The image is the raw time-domain waveform of a rolling-element bearing's vibration signal. Diagnose the bearing from this image, choosing from: normal, inner_race, outer_race, ball.
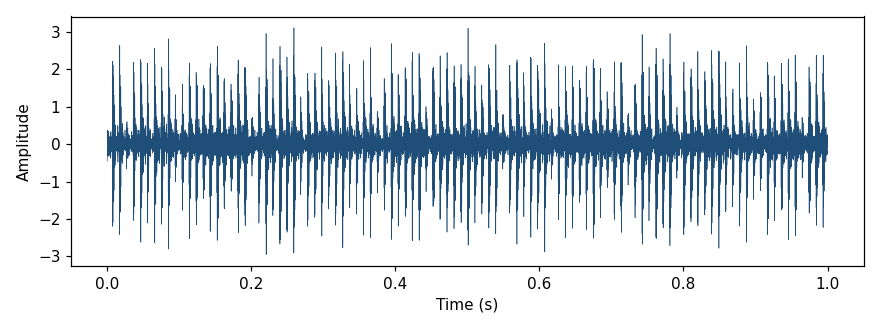
Answer: outer_race